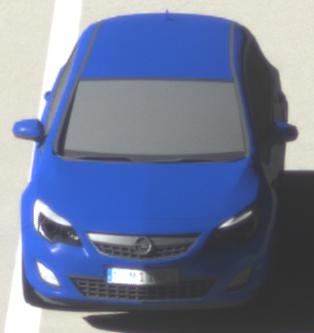
Make: Opel
Model: Astra 1.4 ecoFlex
Detailed model: Astra (J)
Model produced from: 2009/12
Model produced until: 2010/12
Doors: 5
Color: blue
Road condition: dry road
Daytime: morning or afternoon
Contrast: high contrast